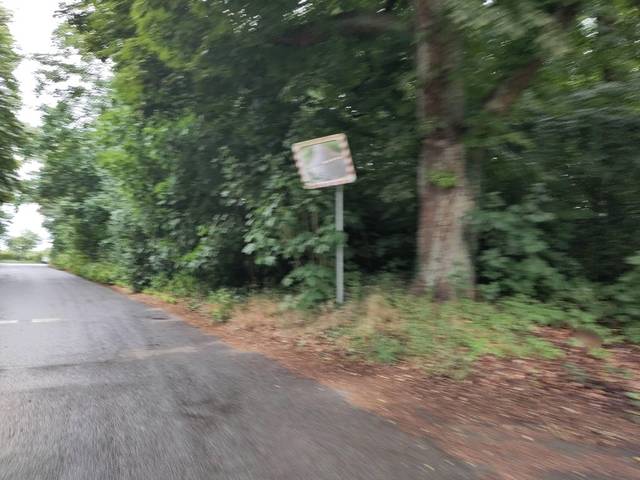
Region: Germany
Coordinates: 52.943, 9.229